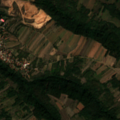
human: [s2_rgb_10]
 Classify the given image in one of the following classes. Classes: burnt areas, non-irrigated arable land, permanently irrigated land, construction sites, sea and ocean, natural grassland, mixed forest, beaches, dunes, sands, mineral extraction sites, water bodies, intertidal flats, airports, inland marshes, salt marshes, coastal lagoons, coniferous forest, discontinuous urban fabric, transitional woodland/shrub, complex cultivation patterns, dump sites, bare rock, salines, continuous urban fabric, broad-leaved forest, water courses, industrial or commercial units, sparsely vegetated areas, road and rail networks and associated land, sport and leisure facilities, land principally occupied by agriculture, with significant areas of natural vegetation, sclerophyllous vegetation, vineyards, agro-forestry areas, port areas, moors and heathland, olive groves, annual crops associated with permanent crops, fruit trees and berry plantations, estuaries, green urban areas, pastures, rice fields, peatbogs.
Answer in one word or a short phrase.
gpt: discontinuous urban fabric, complex cultivation patterns, land principally occupied by agriculture, with significant areas of natural vegetation, broad-leaved forest